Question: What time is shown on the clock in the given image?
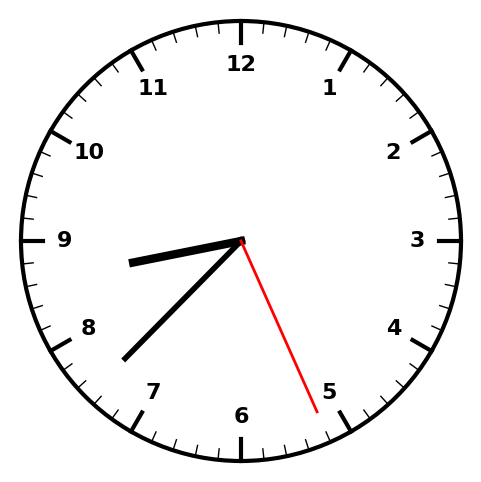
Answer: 08:37:26